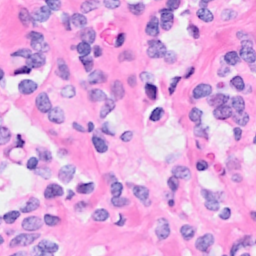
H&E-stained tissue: Breast